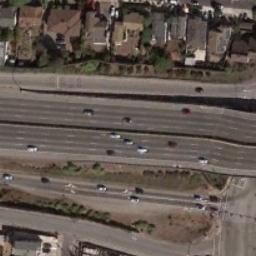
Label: freeway